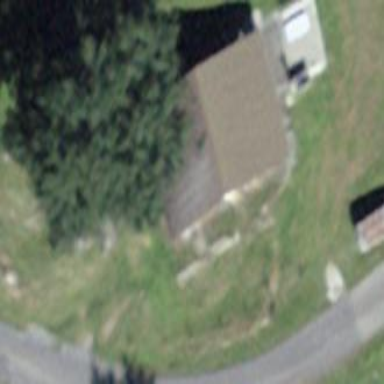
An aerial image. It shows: Cabin.